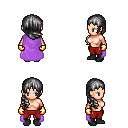
a pixel art fantasy rpg character, female body template, human, light skin, lavender cape, red pants, gray right-swept hairstyle, gold gloves, black shoes, four views (front, back, left, right), 2x2 character sprite sheet, small pixel art, hard edges, no anti-aliasing